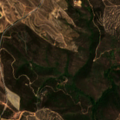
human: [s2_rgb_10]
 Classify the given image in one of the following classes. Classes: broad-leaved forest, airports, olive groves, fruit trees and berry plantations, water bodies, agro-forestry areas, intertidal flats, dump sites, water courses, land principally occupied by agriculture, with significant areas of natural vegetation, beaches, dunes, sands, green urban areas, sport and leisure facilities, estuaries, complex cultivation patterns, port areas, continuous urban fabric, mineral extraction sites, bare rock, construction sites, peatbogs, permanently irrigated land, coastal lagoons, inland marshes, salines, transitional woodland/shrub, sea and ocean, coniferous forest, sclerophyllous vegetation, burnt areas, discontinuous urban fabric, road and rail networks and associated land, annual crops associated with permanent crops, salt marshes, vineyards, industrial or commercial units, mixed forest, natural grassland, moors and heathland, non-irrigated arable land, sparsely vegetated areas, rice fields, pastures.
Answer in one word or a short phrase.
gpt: non-irrigated arable land, land principally occupied by agriculture, with significant areas of natural vegetation, broad-leaved forest, sclerophyllous vegetation, transitional woodland/shrub